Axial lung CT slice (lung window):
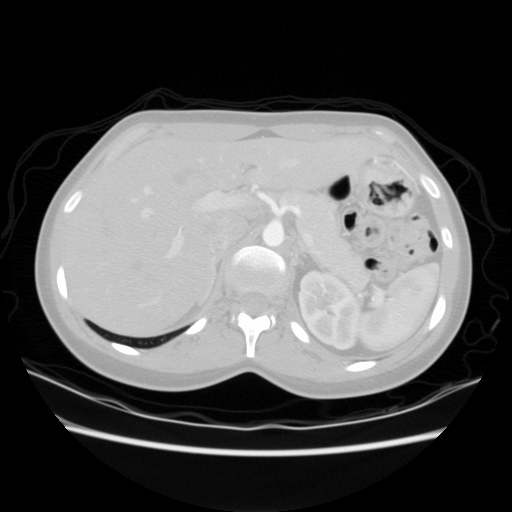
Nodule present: no